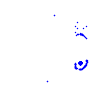
Particle: electron